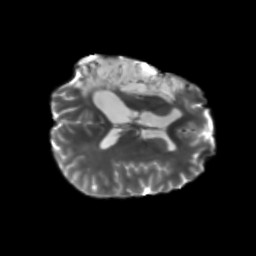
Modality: T2w
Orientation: axial
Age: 27
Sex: female
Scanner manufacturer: siemens
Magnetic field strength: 3 T
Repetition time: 5.25 s
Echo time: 0.08 s